Field crop: maize
Growth stage: 2
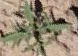
Species: atriplex